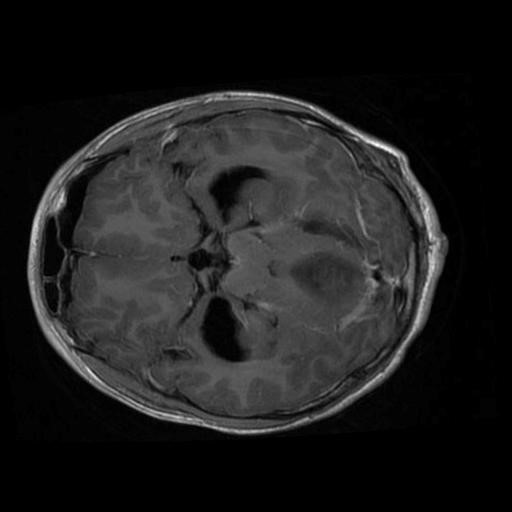
Label: brain_glioma